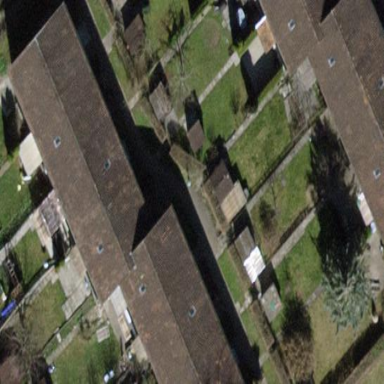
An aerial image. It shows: Terrace building.